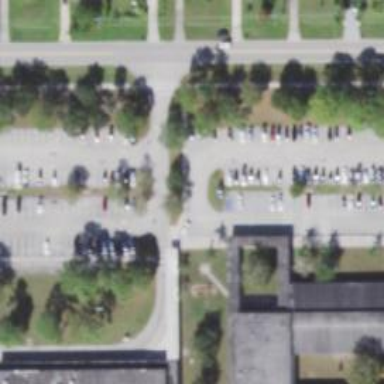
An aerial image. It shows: Parking space is available.